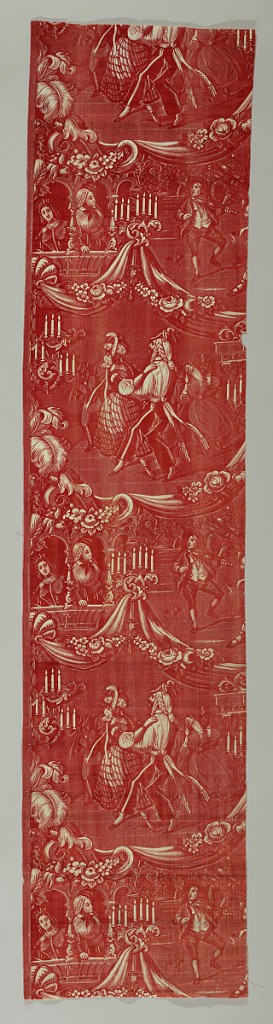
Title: Textile
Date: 19th century
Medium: cotton Technique: Printed by engraved copper plate on plain weave
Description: Scenic pattern in red - piece A from the left third and piece B from the right third. The pattern arranged in two alternating repeating bands divided by swags and floral garlands. The scenic bands depict dancing in the center areas with spectators in theatre boxes at left and right of fabric completed when fabric lengths places side by side.